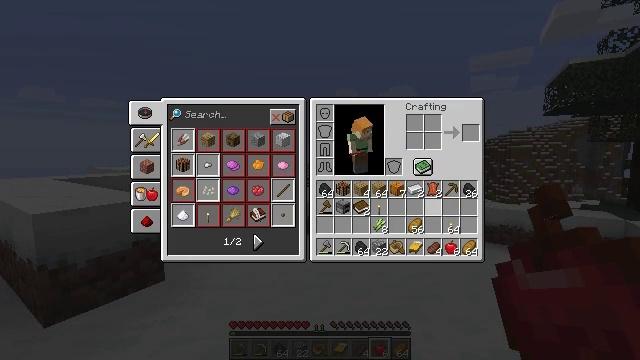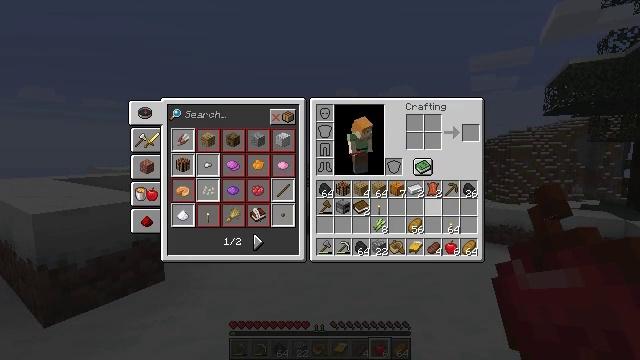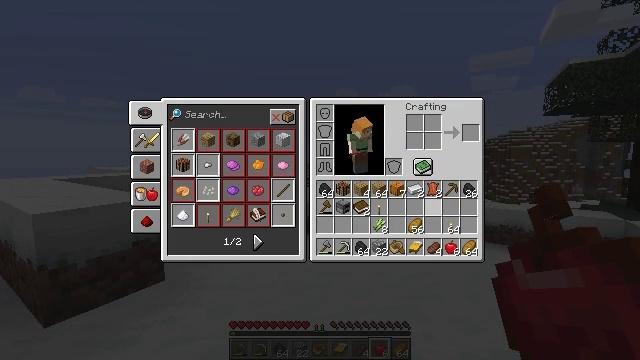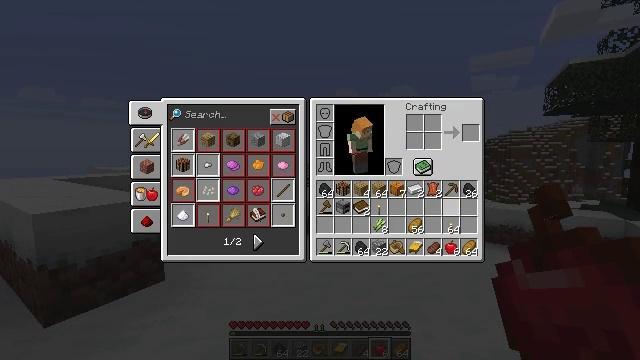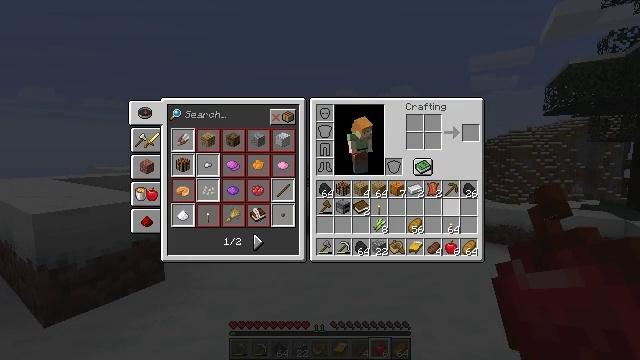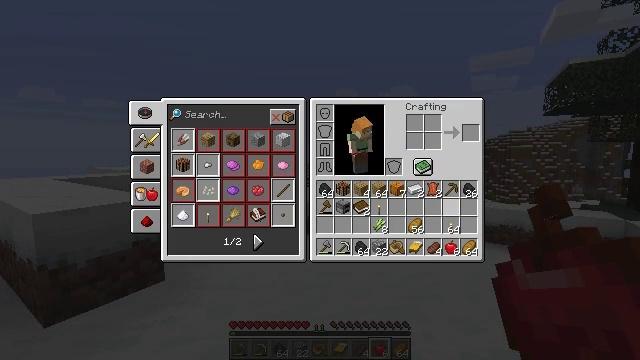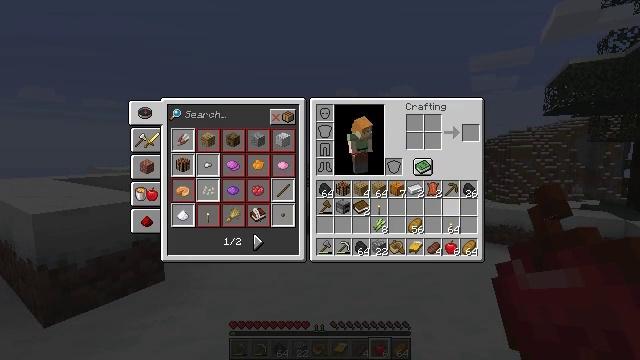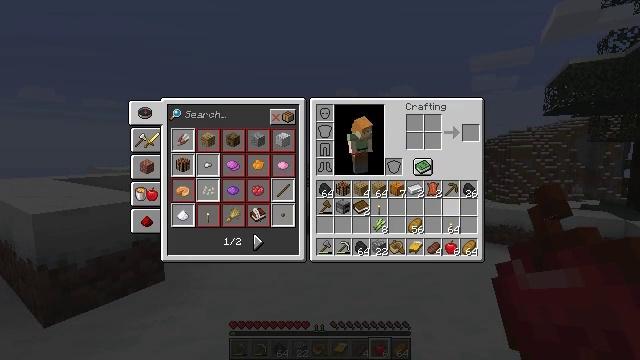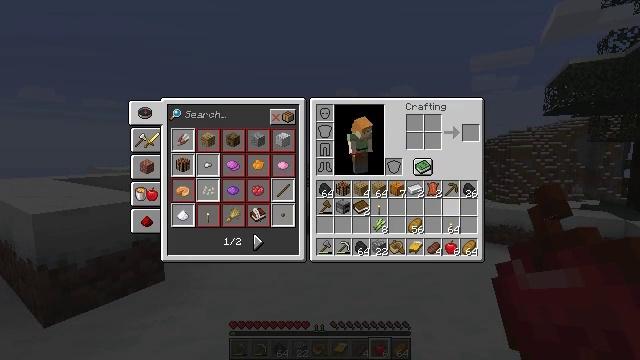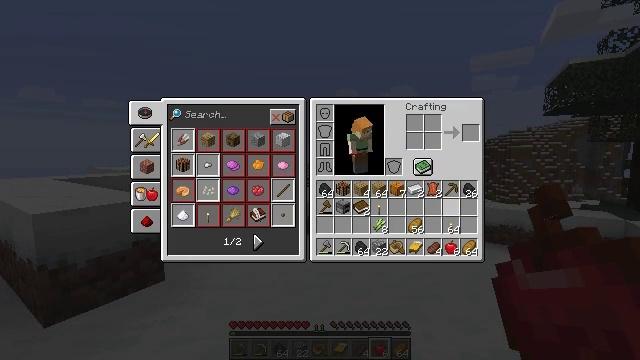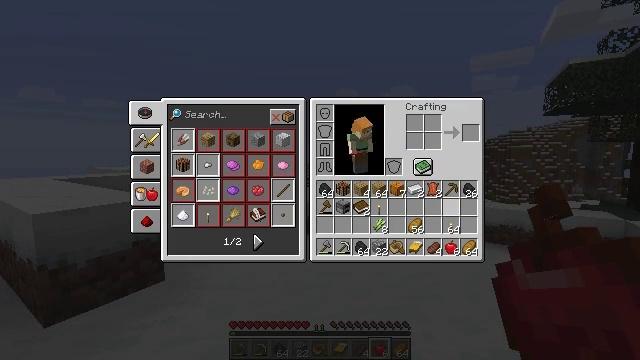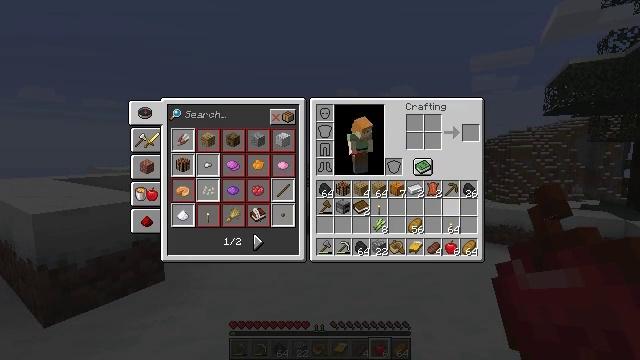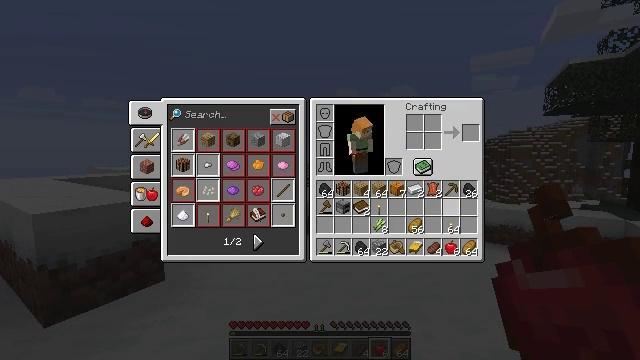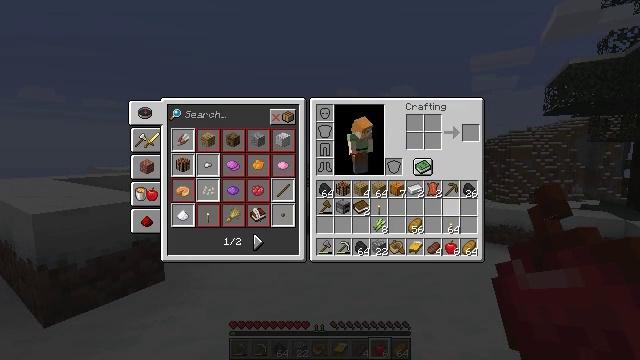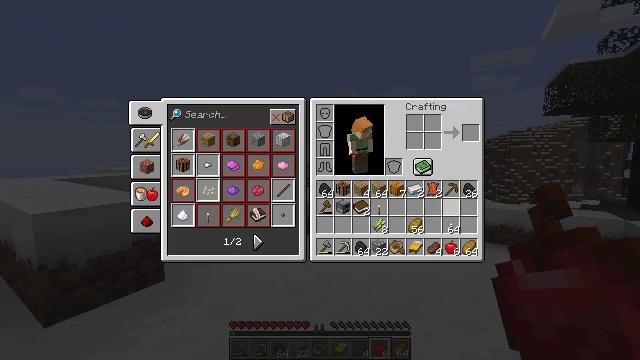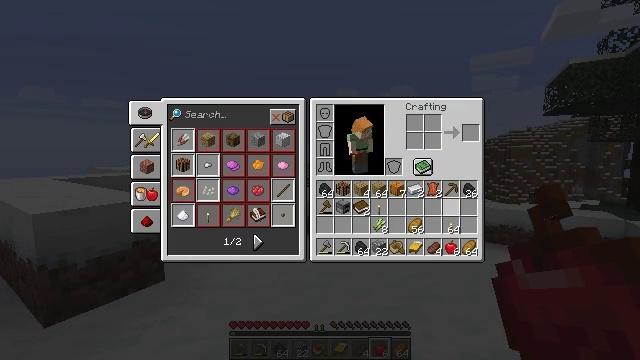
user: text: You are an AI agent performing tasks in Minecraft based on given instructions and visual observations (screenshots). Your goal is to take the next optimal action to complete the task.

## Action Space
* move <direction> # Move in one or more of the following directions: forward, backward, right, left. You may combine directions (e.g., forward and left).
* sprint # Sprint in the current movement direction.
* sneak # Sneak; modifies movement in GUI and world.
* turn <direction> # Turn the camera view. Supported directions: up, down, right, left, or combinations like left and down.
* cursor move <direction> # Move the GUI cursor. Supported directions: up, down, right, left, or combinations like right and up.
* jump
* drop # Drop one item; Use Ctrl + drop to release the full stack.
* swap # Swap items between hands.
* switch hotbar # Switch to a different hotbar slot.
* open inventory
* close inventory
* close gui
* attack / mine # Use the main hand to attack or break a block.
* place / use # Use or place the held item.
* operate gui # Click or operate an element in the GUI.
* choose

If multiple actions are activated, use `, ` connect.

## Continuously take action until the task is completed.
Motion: motion action
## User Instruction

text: Attack the stripped spruce log to gather it.
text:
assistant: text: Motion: no_op
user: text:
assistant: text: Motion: no_op
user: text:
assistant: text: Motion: no_op
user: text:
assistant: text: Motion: no_op
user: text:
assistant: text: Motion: no_op
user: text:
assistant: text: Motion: no_op
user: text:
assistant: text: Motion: no_op
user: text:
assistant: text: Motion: no_op
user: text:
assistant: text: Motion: no_op
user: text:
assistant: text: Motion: no_op
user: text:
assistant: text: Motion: no_op
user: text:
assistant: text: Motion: no_op
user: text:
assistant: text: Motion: no_op
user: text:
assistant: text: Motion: no_op
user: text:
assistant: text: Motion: no_op
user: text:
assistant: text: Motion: no_op
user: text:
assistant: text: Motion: no_op
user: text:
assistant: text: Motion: no_op
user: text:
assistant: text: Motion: no_op
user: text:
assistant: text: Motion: no_op
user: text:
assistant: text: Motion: no_op
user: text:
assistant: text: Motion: move forward
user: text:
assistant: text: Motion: move forward
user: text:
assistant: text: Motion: move forward, turn left
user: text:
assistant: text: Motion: move forward, sprint, turn left and down
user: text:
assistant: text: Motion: move forward, sprint, turn down
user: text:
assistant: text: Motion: move forward, sprint
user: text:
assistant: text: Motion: move forward, sprint
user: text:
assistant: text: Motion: move forward, sprint, turn left and down
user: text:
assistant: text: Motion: move forward, sprint, turn left and down